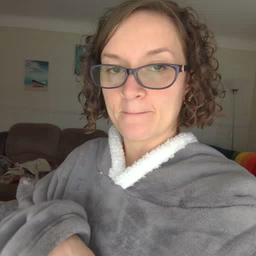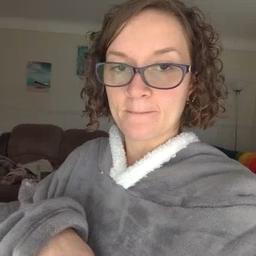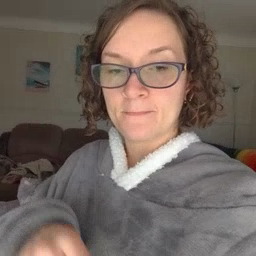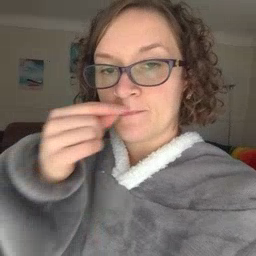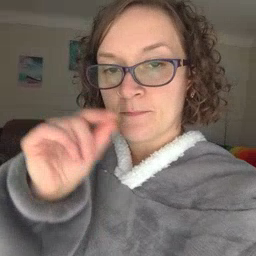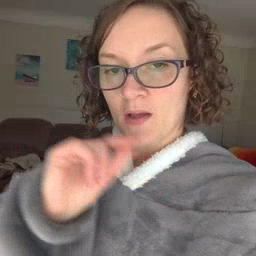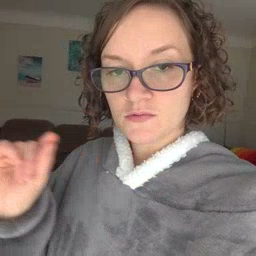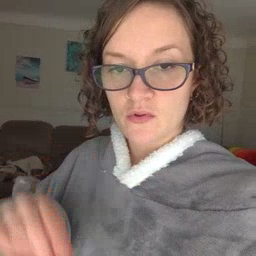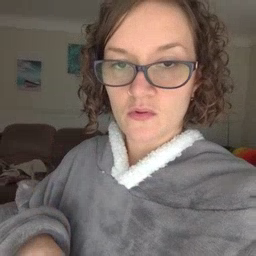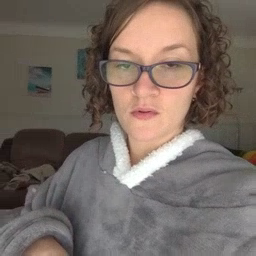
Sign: pencil